Question: I have this old java applet that i need to debug, yet i have some problems with import.
'''
The import javax.media.* cannot be resolved.
The import com.sun.media.* cannot be resolved
'''
After some research i tried adding this external libs to the project - with no success.
1. sun-jai_codec.jar from http://www.java2s.com/Code/Jar/s/Downloadsunjaicodecjar.htm
2. installed JMF2.1.1e and added the jmf.jar.
I had no luck with this... so im asking some one for a little help!

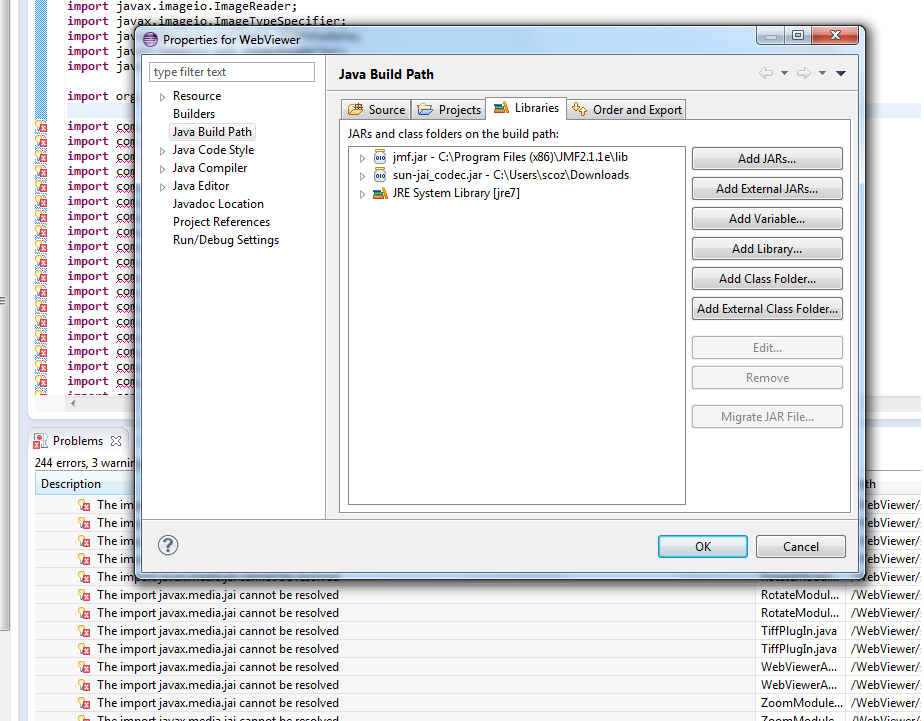
Answer: Just build the path of your project again. Right click on the project and then select build path--->configure build path--->java build path---->libraries
select all jars and then remove and then add all jars including the jars of your project.
then click ok. then go to order and export and click all the options. then click ok.